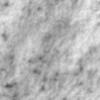
Label: no_change